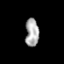
Tissue: prostate
Cell type: T cells
Senescence score: 0.8638
Nuclear area (px): 370
Mean DAPI intensity: 170.257